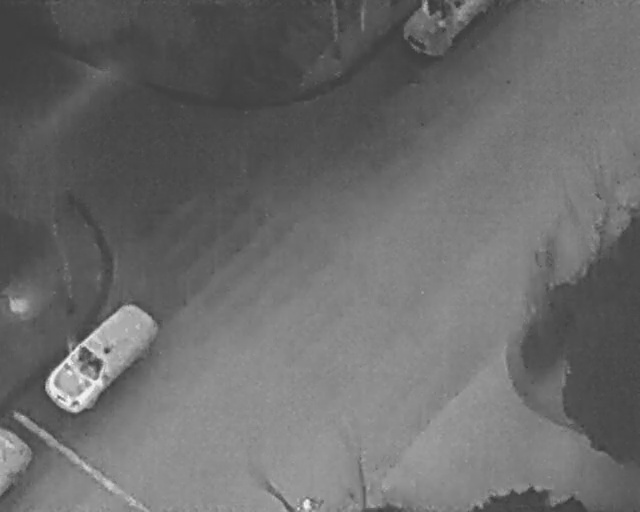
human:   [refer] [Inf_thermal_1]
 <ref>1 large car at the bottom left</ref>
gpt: <box>[[6, 64, 25, 76, 46]]</box>